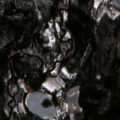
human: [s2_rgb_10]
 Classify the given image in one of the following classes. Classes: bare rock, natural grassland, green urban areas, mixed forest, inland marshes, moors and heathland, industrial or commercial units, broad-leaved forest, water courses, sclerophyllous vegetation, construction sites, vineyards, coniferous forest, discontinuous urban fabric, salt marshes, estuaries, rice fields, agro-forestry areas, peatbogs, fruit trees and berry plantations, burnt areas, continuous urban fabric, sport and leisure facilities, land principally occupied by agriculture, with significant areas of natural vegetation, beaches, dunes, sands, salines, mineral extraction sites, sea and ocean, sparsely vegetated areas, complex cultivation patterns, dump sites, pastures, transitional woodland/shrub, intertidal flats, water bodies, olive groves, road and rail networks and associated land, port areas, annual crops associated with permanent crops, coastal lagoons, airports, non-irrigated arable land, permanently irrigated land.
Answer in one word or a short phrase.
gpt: non-irrigated arable land, land principally occupied by agriculture, with significant areas of natural vegetation, coniferous forest, mixed forest